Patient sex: F
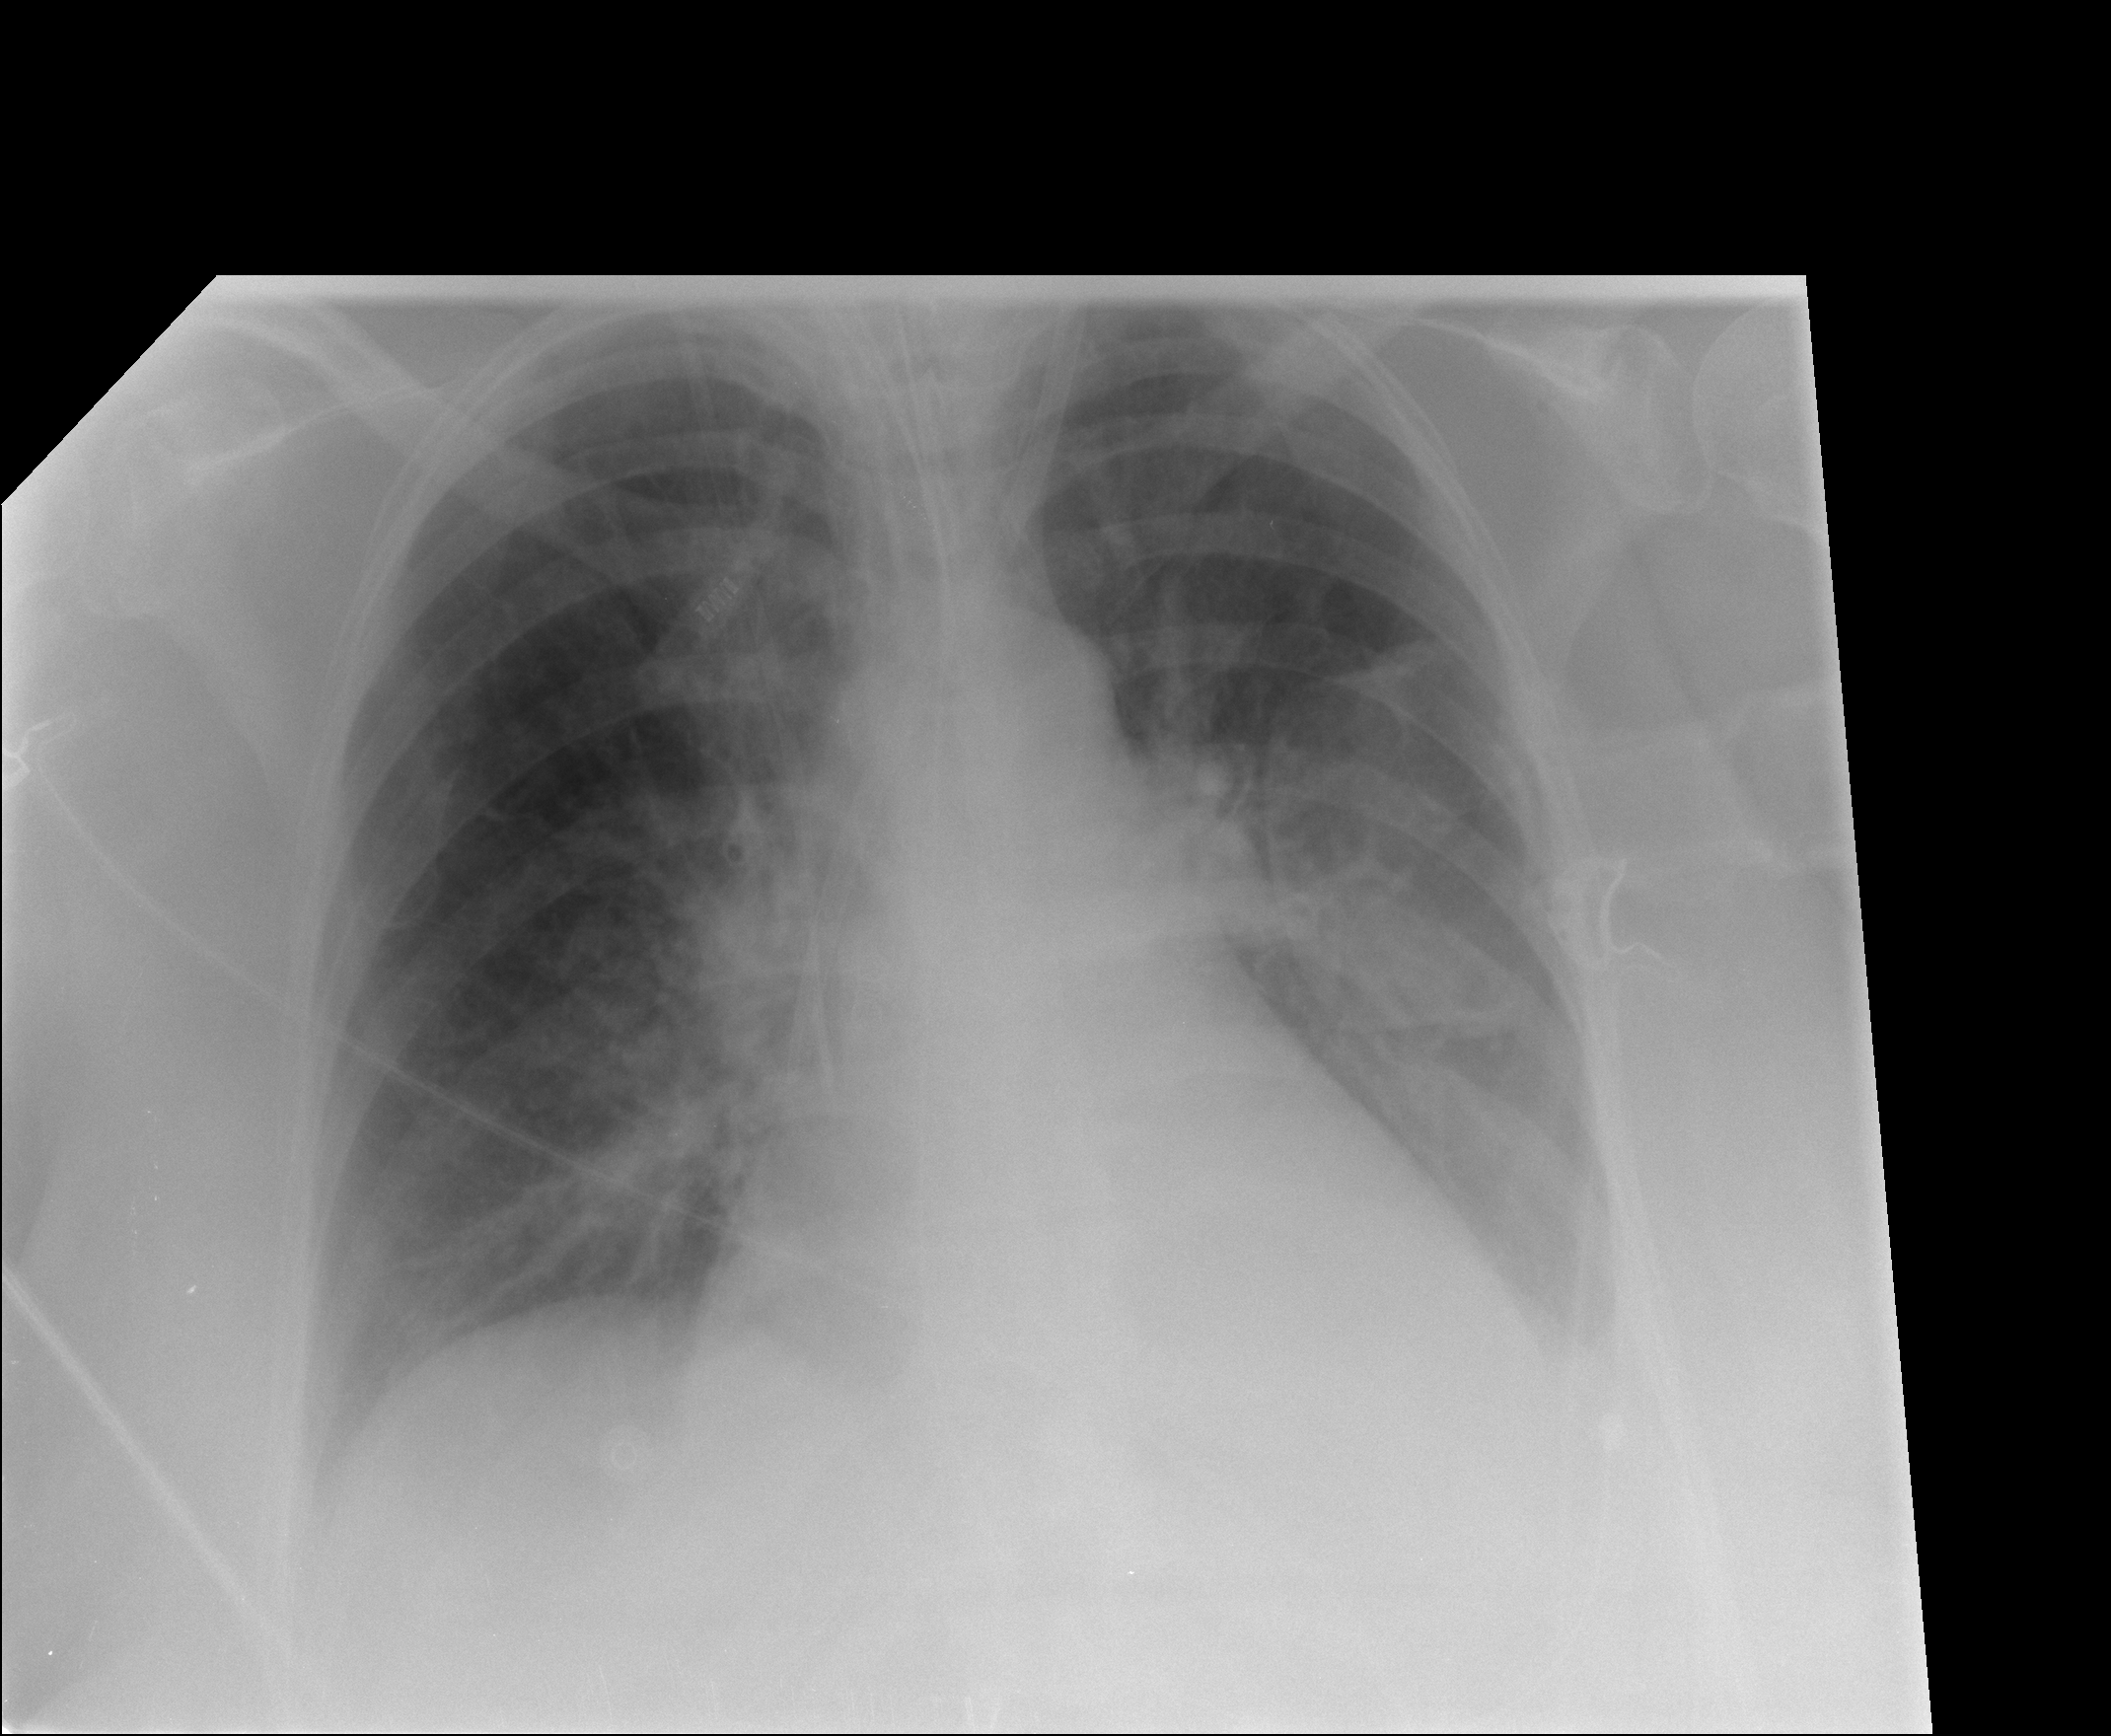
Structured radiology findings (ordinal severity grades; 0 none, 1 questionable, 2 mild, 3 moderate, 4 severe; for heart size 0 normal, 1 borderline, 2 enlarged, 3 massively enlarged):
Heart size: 1
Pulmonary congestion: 2
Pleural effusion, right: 1
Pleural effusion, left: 2
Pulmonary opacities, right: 1
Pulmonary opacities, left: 1
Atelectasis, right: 1
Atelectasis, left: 2